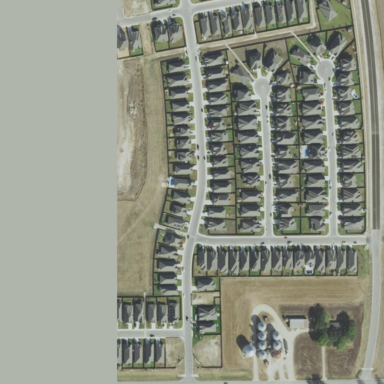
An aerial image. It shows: Residential area in subdivision.